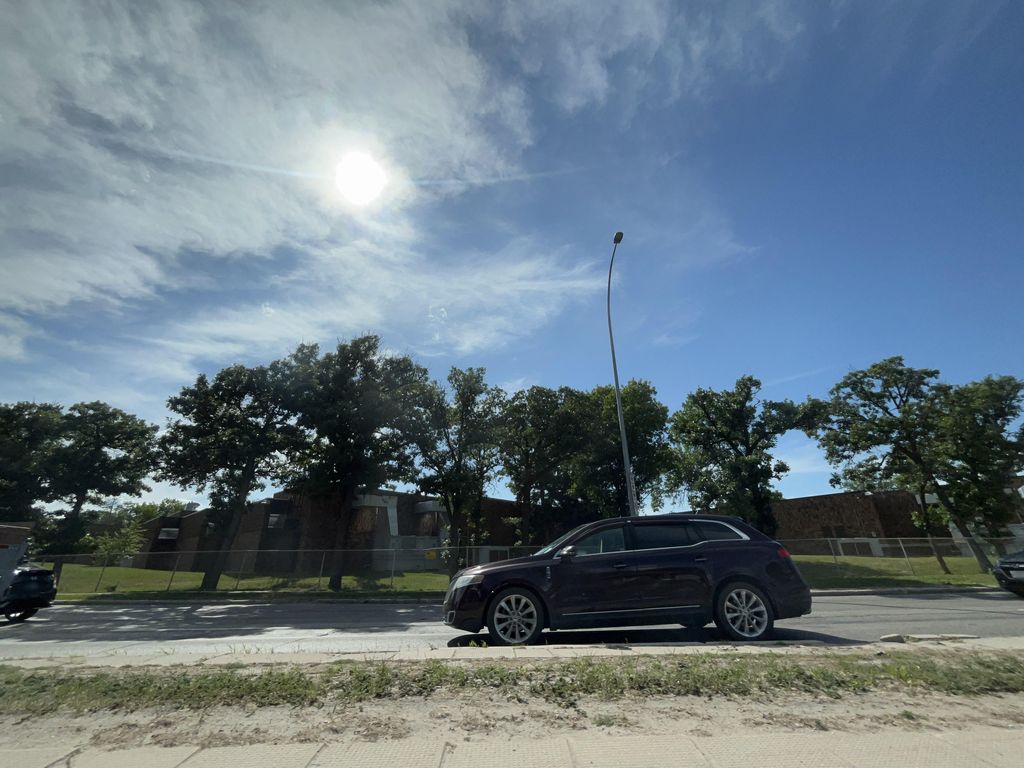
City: winnipeg